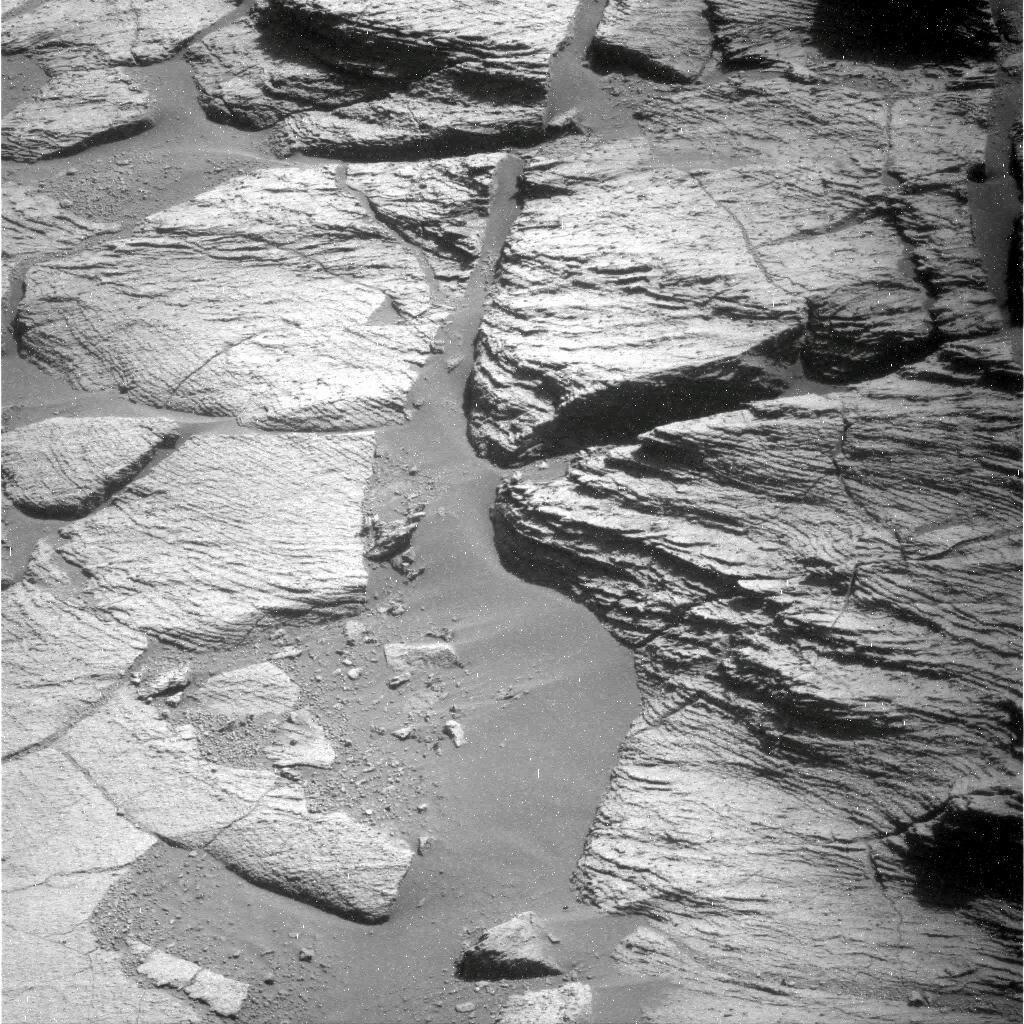
Terrain classes present: Bedrock, Gravel / Sand / Soil, Shadow